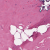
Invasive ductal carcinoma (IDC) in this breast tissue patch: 0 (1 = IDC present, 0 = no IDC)